Question: in my RoR app I need to develop a visual query generator as similar as possible to the one provided by MS ACCESS. (sample screenshot of how this looks in ms access)

The user would be able to choose db tables, from the tables choose fields and then add conditions to the fields.
Is there any gem / code that you are aware of, that would help me in this endavour?
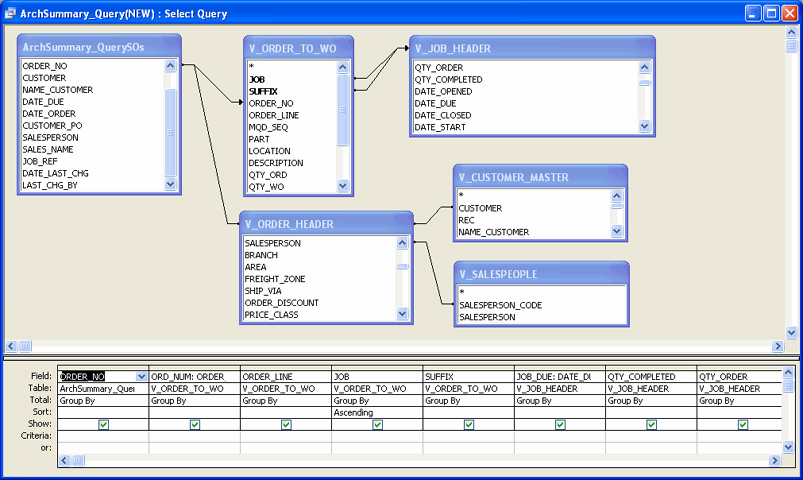
Answer: This would need a lot of TLC to get to be like the MS Access Query, but you could use the Ransack gem to accomplish the queries and nested associations.
<URL>